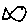
Label: fish